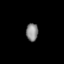
Tissue: lung
Cell type: Endothelial cells
Senescence score: 0.5925
Nuclear area (px): 209
Mean DAPI intensity: 136.646